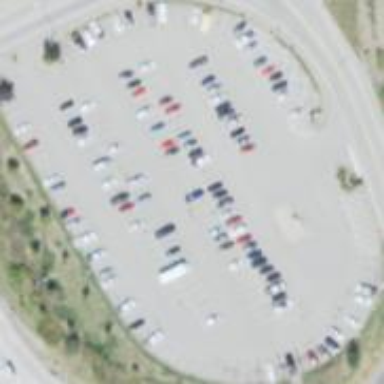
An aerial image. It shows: Parking lot with park and ride facilities.